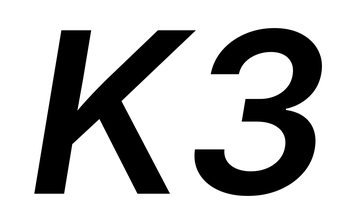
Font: Inter-Italic_SemiBold_Italic